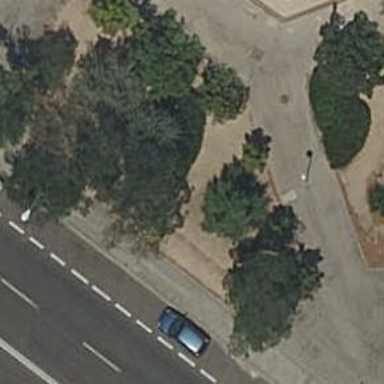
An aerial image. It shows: Garden with kerb barrier.